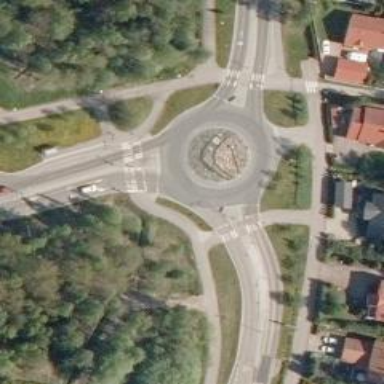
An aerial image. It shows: Asphalt road that is secondary route leading to roundabout.